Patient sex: M
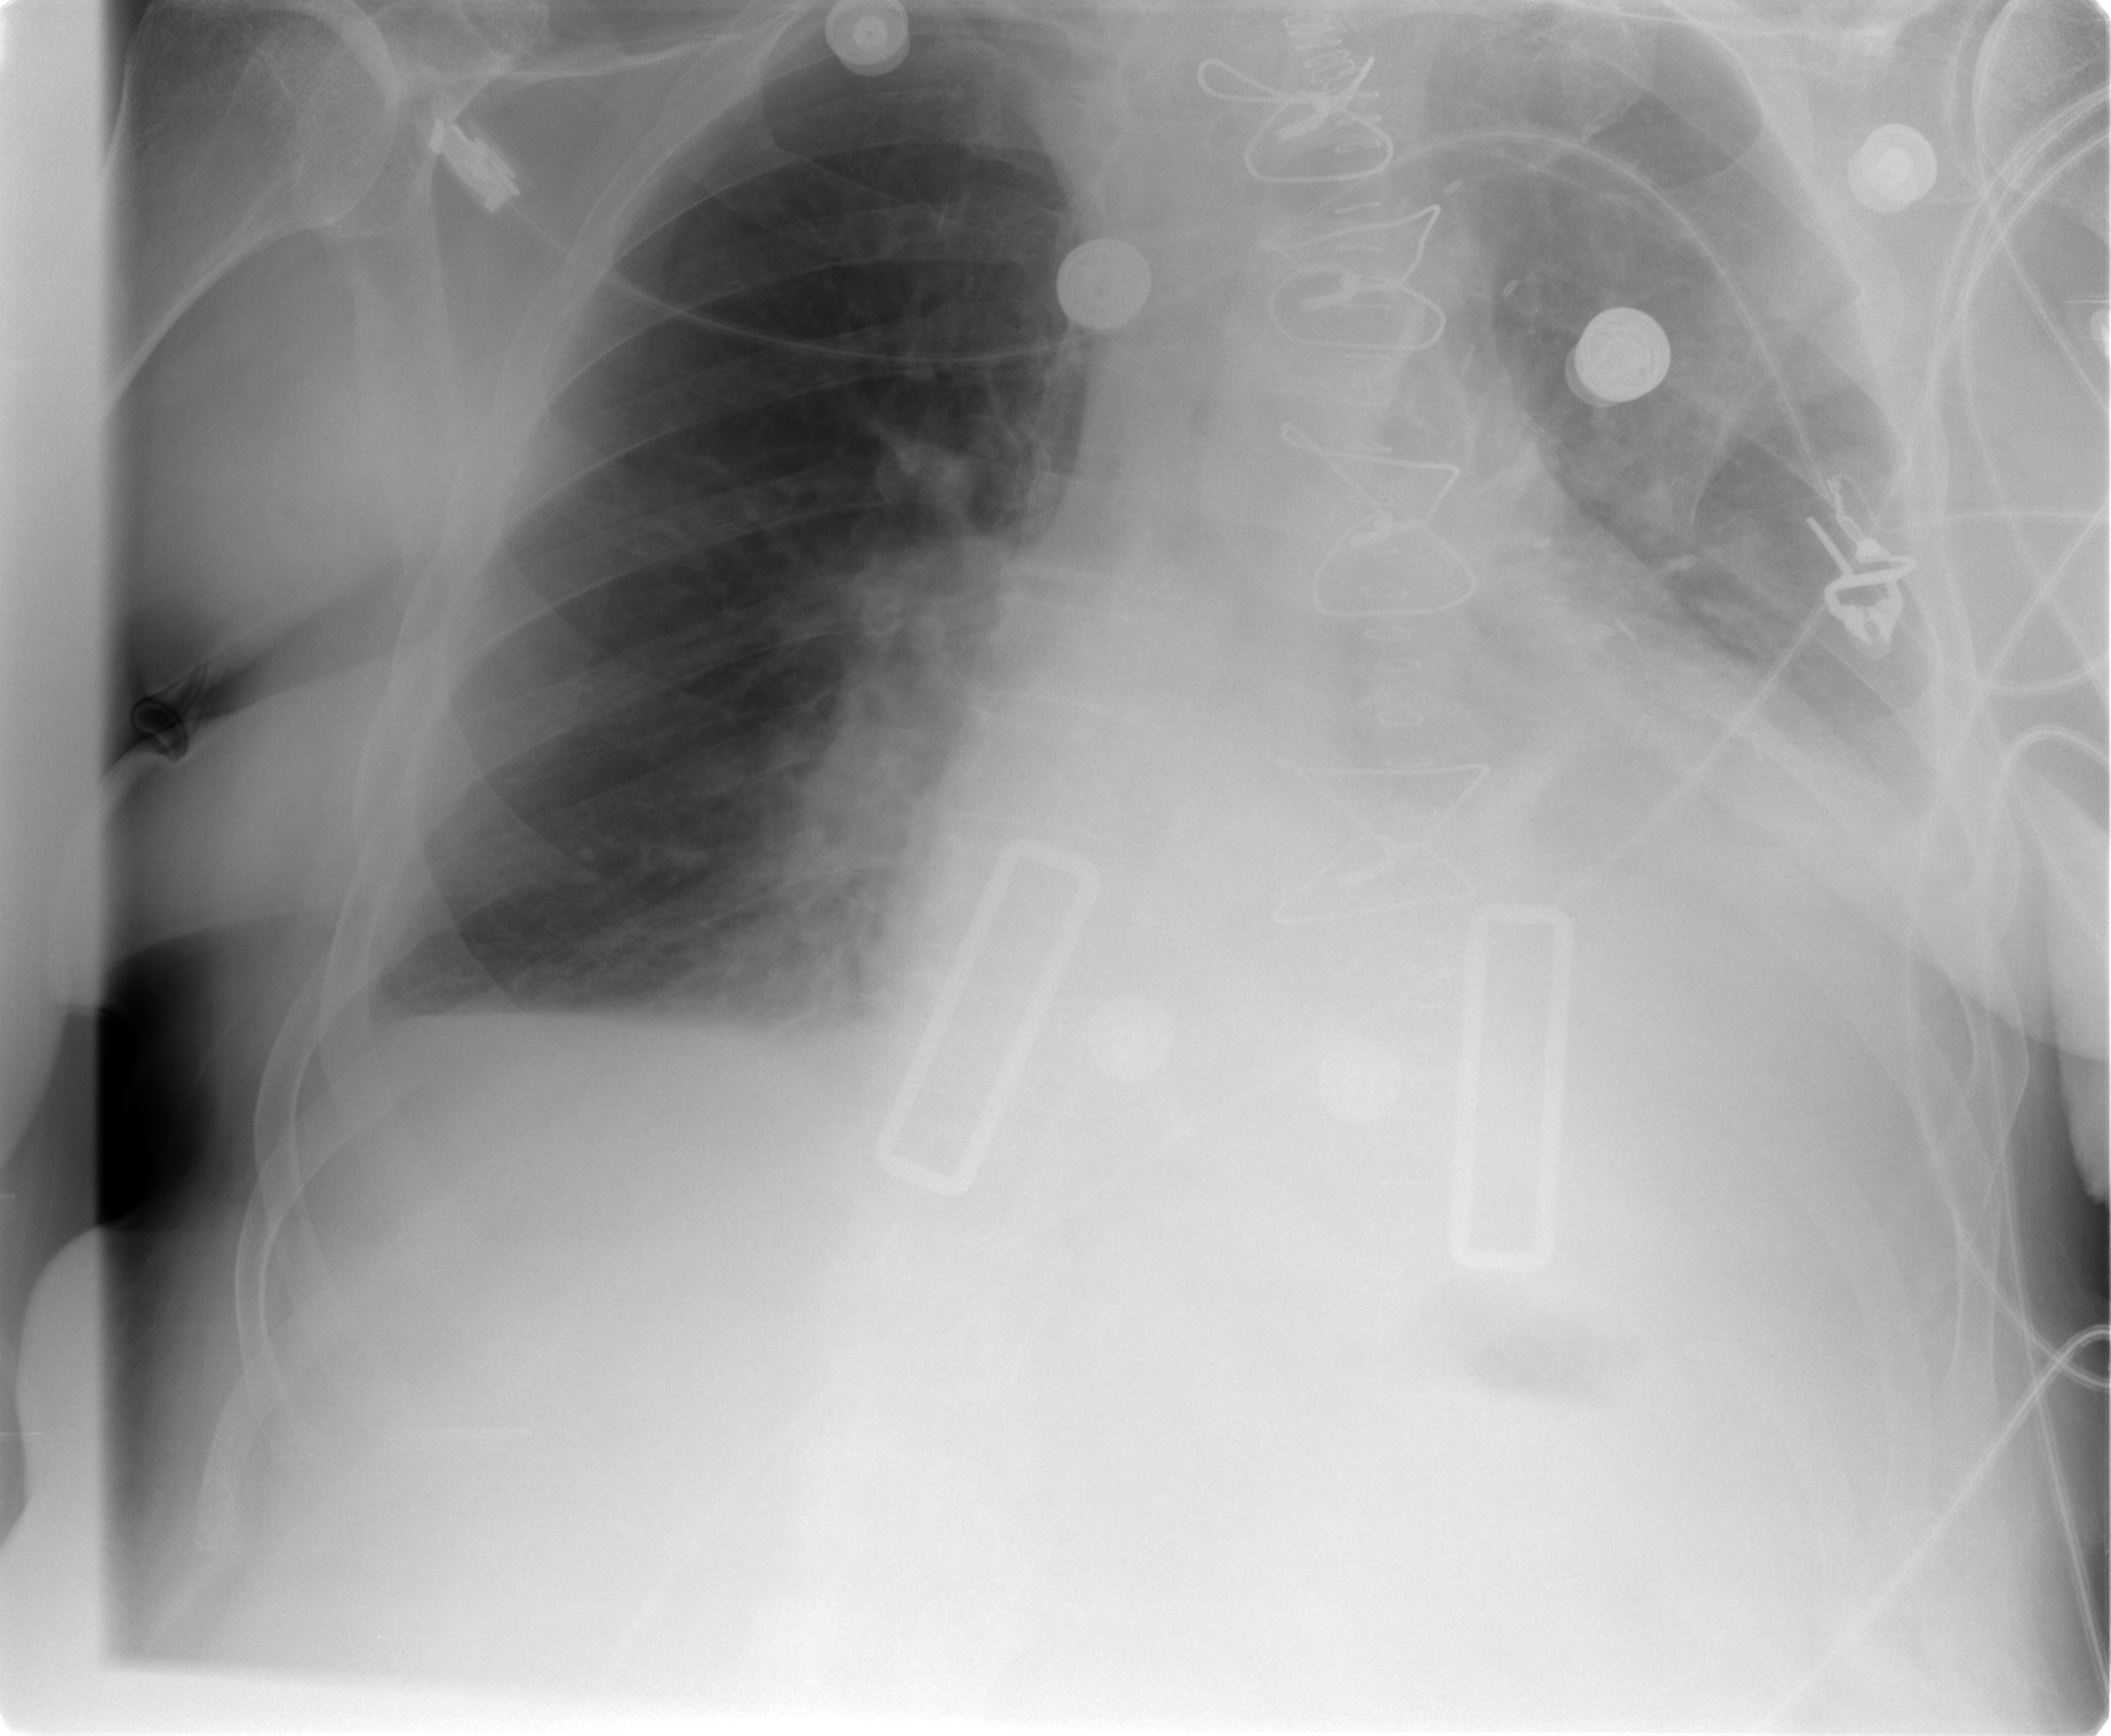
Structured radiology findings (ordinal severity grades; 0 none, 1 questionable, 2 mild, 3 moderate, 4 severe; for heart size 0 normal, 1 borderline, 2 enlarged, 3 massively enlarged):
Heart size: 3
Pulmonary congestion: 2
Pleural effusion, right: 2
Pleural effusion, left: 3
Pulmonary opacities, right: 2
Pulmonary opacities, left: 2
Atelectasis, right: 2
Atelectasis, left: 2